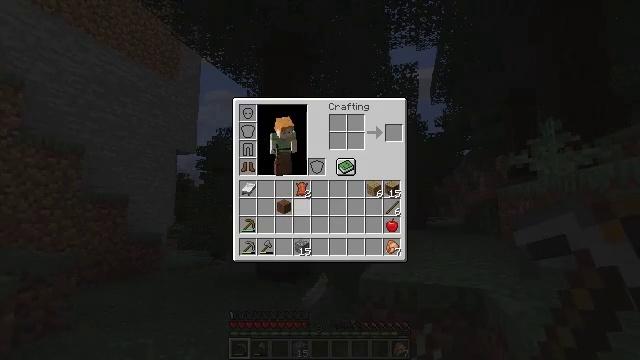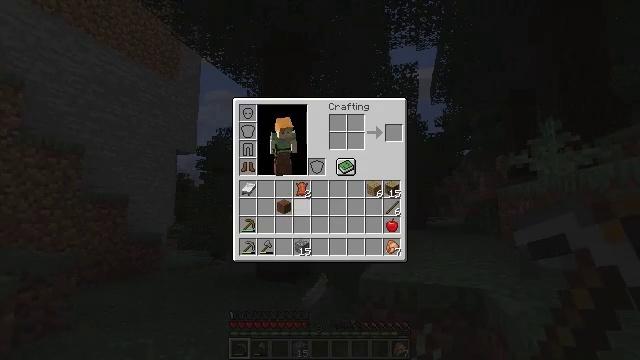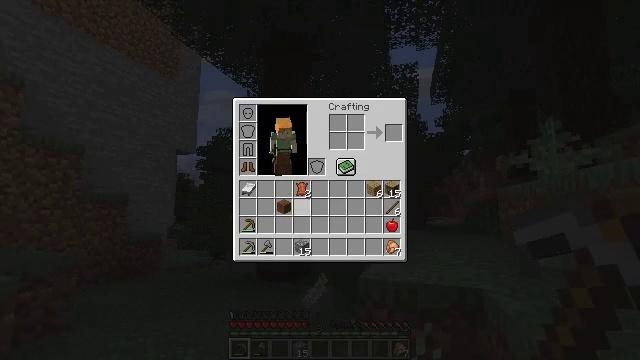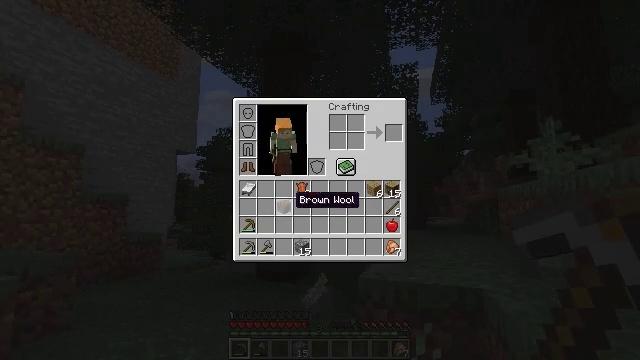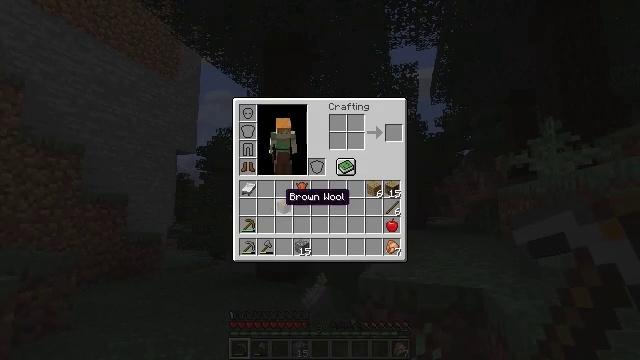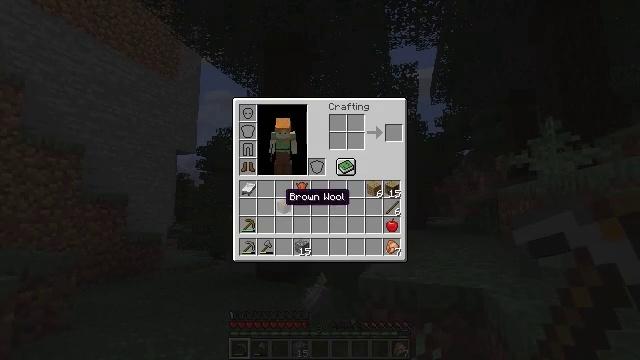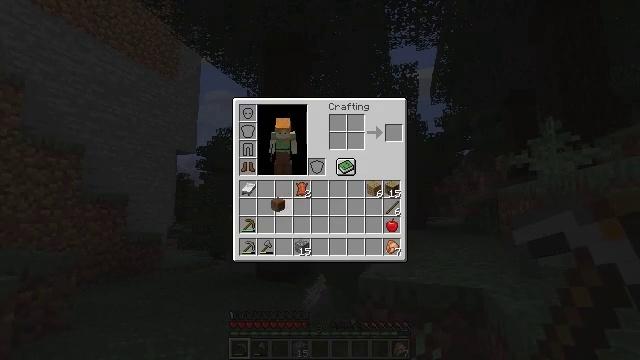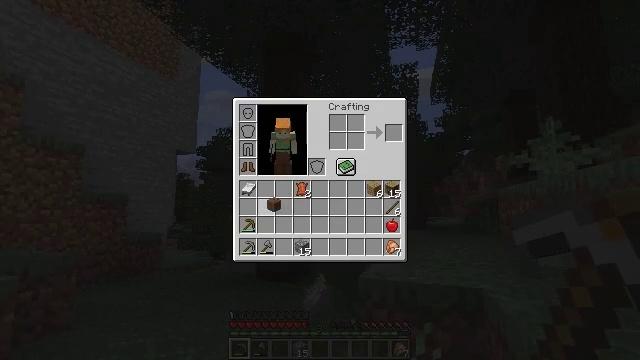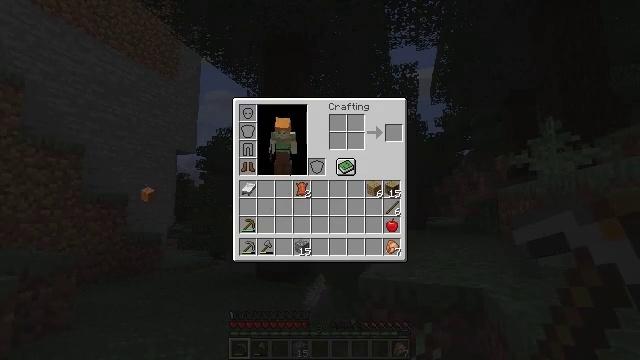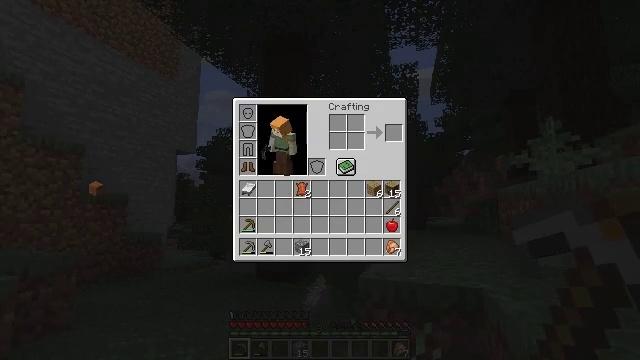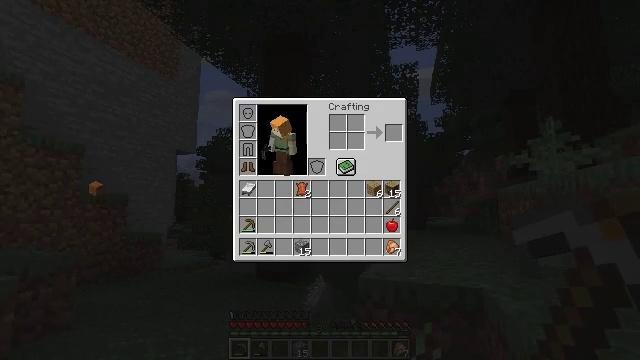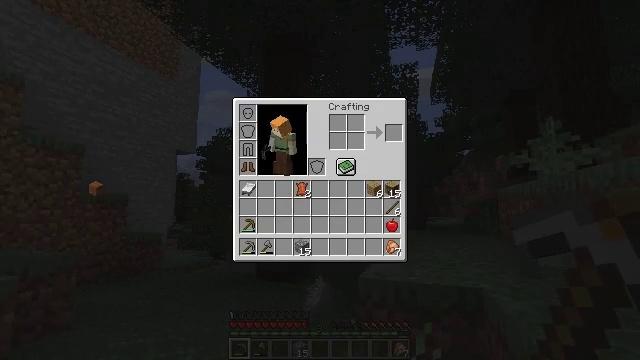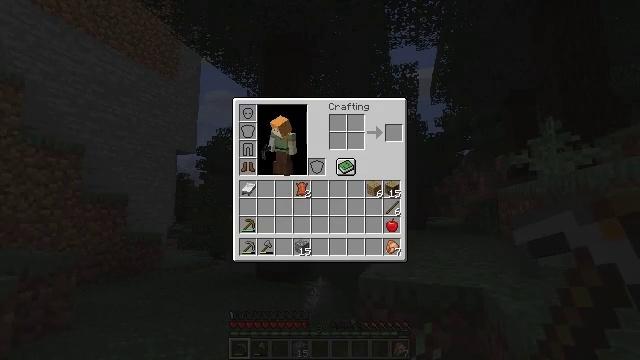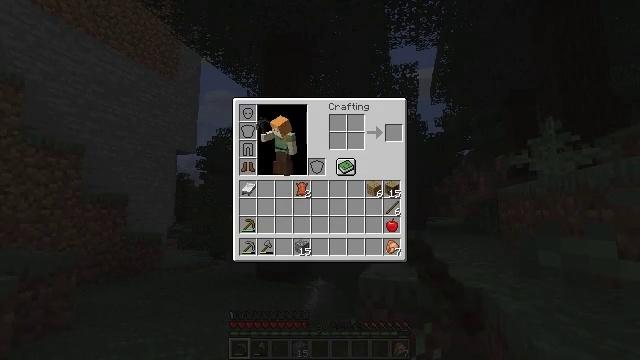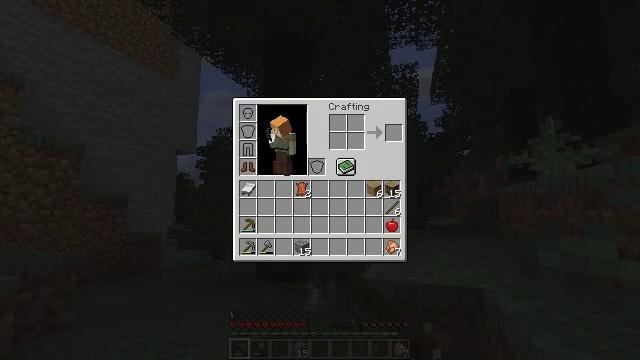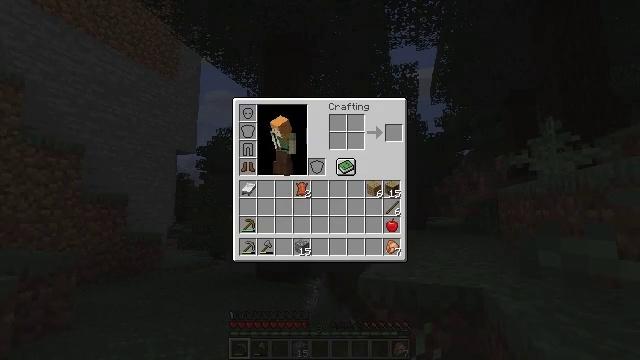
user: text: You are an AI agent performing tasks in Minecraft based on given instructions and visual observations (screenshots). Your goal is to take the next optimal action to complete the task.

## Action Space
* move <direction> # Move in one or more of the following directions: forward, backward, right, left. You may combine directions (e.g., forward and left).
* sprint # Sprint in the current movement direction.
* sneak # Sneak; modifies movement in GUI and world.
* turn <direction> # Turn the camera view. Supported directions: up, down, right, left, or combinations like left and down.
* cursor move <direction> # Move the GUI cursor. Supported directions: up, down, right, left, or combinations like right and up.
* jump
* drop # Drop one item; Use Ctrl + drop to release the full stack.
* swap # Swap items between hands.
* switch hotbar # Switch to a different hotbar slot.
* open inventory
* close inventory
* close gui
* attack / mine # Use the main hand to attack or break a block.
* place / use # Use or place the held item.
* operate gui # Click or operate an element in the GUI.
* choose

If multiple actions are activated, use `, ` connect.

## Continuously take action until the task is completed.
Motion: motion action
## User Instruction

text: Remove a brown wool block from the inventory.
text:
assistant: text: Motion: no_op
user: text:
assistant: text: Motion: no_op
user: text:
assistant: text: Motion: no_op
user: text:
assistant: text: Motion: cursor move left
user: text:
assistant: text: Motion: no_op
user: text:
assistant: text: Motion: operate gui
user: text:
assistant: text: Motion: operate gui
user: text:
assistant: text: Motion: cursor move left and up, operate gui
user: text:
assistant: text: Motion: cursor move left
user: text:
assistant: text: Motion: operate gui
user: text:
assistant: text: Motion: operate gui
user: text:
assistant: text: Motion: no_op
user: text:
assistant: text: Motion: no_op
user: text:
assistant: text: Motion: no_op
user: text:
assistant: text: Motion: no_op
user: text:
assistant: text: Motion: no_op
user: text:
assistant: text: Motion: close gui